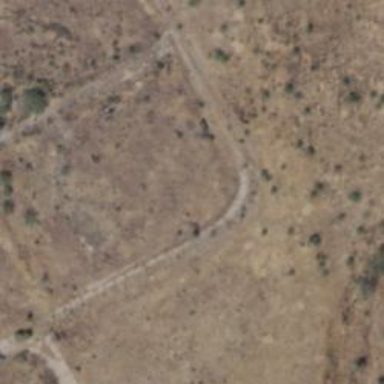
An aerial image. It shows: Track road.